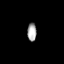
Tissue: prostate
Cell type: T cells
Senescence score: 0.7499
Nuclear area (px): 162
Mean DAPI intensity: 168.395